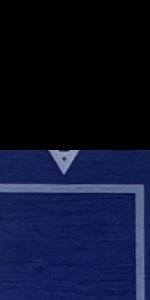
Label: Empty